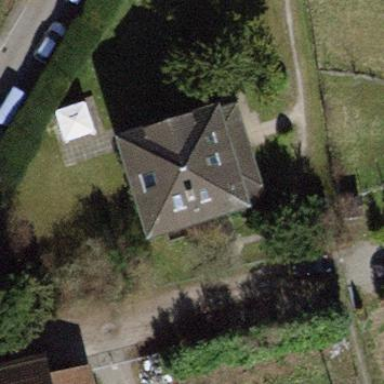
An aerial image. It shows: Building with pyramidal roof shape.